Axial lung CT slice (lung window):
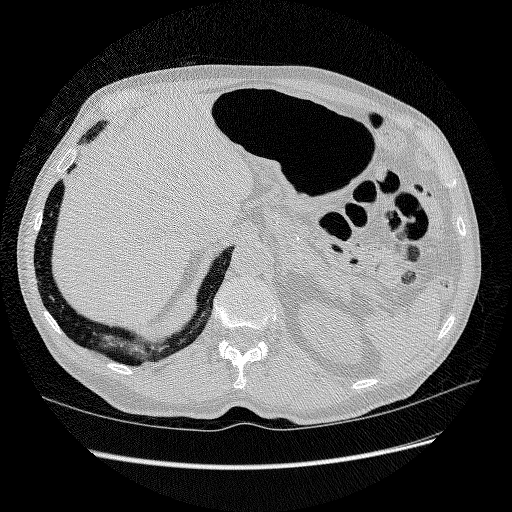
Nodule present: no